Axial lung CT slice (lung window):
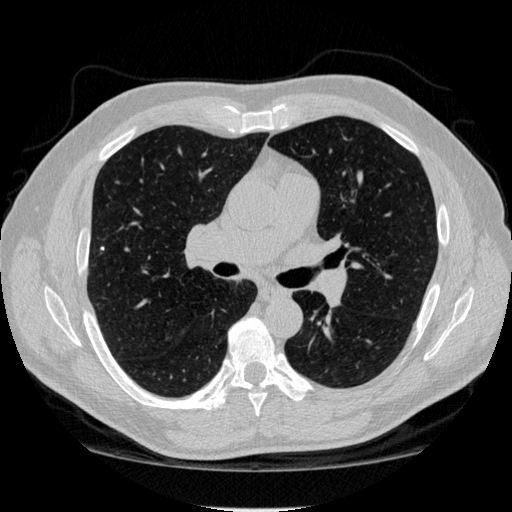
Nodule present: no